Field crop: maize
Growth stage: 2
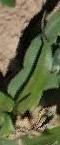
Species: maize